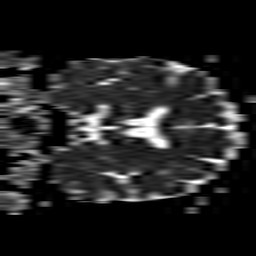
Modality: ADC
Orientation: coronal
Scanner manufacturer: philips
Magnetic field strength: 1.5 T
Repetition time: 3.391 s
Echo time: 0.06922 s